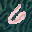
Label: 6